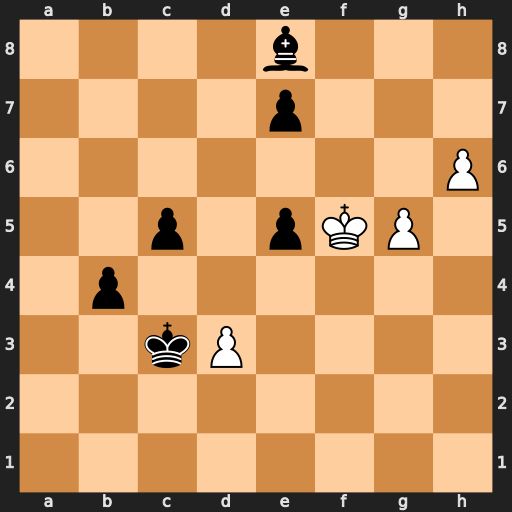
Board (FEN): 4b3/4p3/7P/2p1pKP1/1p6/2kP4/8/8
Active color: w
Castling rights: -
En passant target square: -
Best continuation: h7 b3 h8=Q